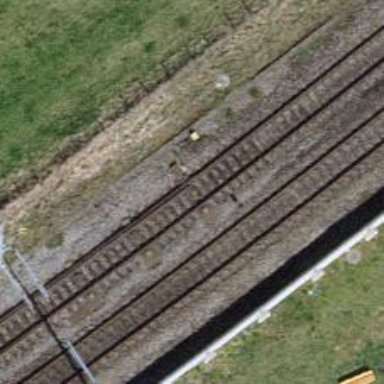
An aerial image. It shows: Railway switch.